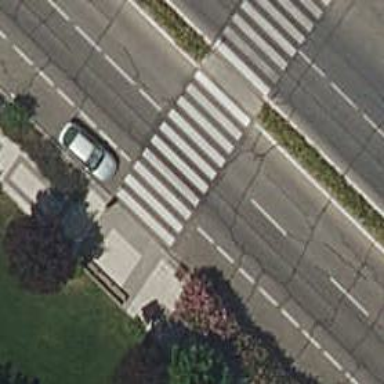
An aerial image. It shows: Uncontrolled zebra crossing on the road.